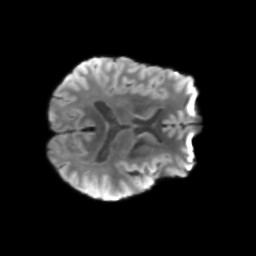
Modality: T2w
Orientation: axial
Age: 50
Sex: male
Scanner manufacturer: siemens
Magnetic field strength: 3 T
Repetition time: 3.23 s
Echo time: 0.0892 s